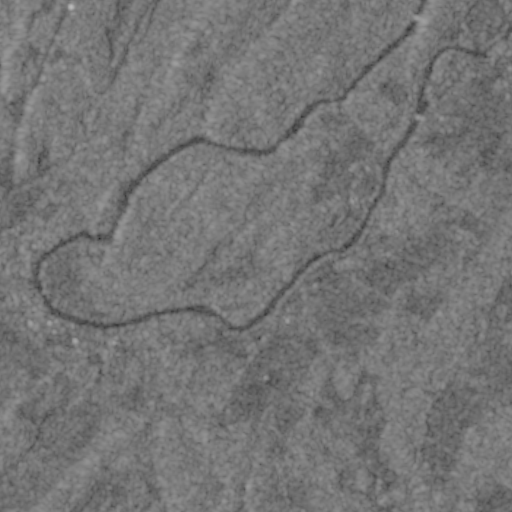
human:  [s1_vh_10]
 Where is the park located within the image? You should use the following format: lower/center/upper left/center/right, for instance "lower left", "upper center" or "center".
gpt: The park is located in the lower left of the image.
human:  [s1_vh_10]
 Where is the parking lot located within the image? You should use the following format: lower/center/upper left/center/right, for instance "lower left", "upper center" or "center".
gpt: The parking lot is located in the center of the image.
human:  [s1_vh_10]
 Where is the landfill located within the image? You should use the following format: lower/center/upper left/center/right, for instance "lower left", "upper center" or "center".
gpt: There is no landfill in the image.

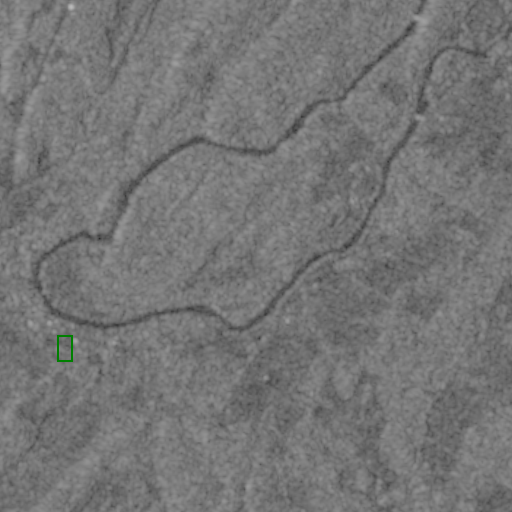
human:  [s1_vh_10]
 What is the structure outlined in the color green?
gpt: The structure outlined in green is a park.
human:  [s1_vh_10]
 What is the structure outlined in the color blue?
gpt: There is no blue outline.